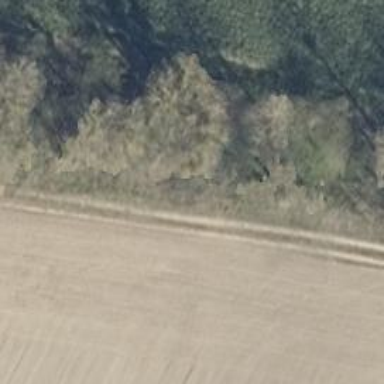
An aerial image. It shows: Hunting stand.